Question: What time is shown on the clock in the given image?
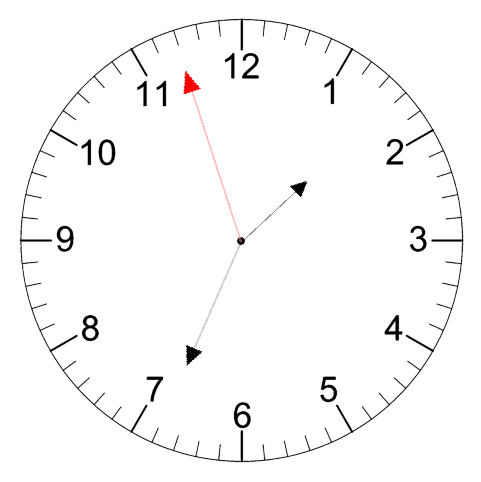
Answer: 01:33:57